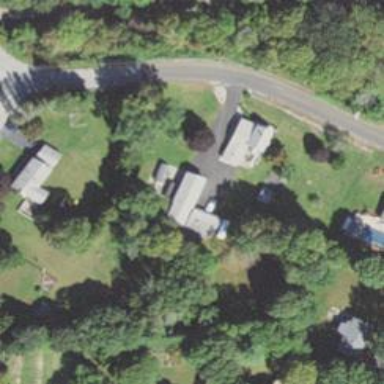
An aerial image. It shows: Residential driveway used as service road.